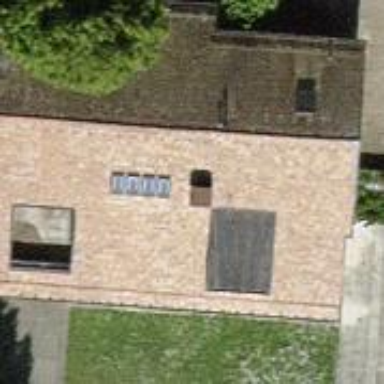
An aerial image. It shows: Simple house.